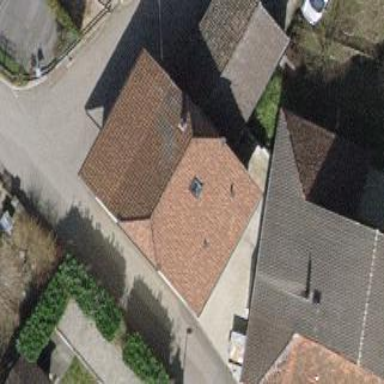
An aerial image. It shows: Simple and straightforward house.